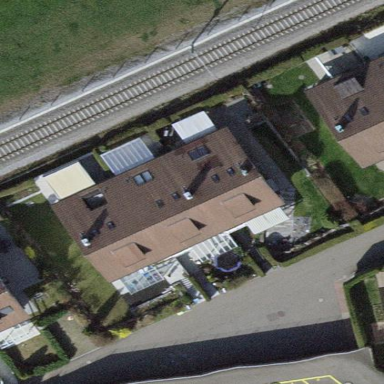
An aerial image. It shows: Terrace building with saltbox roof shape.